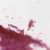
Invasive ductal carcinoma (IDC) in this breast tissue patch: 0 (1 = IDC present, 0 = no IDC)